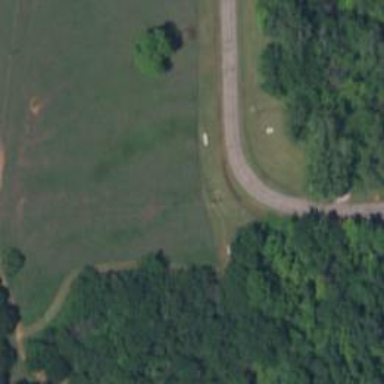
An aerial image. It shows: Disc golf tee area.